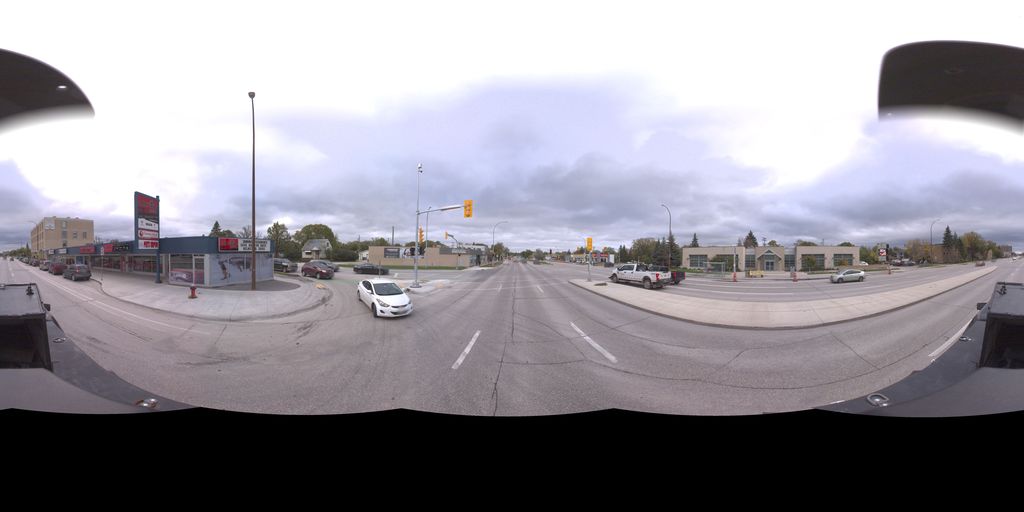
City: winnipeg